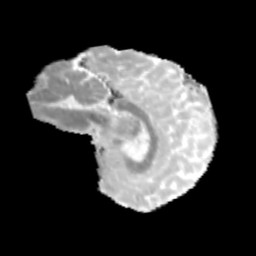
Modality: MD
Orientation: sagittal
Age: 13
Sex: male
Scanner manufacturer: siemens
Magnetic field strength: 3 T
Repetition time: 3.8 s
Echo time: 0.07 s